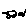
Label: car